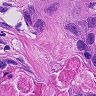
Metastatic tissue present: yes